Aerial crown-view tile of a tropical tree (Barro Colorado Island, Panama), acquired 20250915:
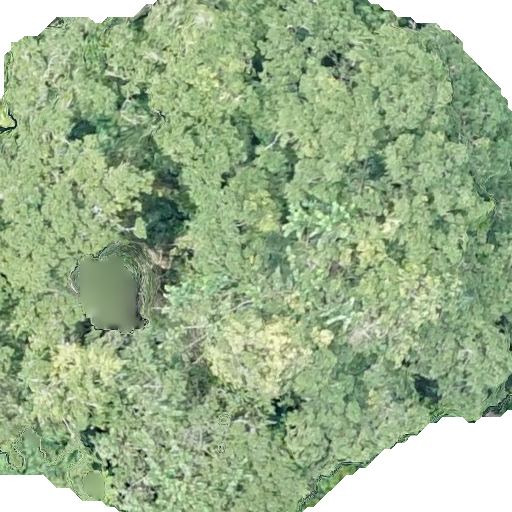
Species: Brosimum alicastrum
GBIF accepted scientific name: Brosimum alicastrum
Crown area: 438.816 m²